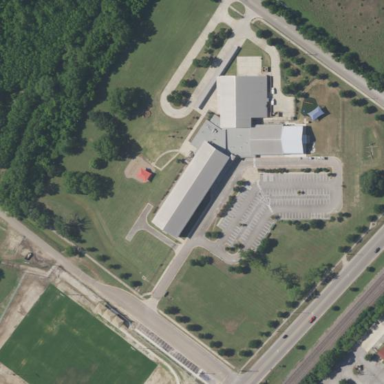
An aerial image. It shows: School.